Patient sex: M
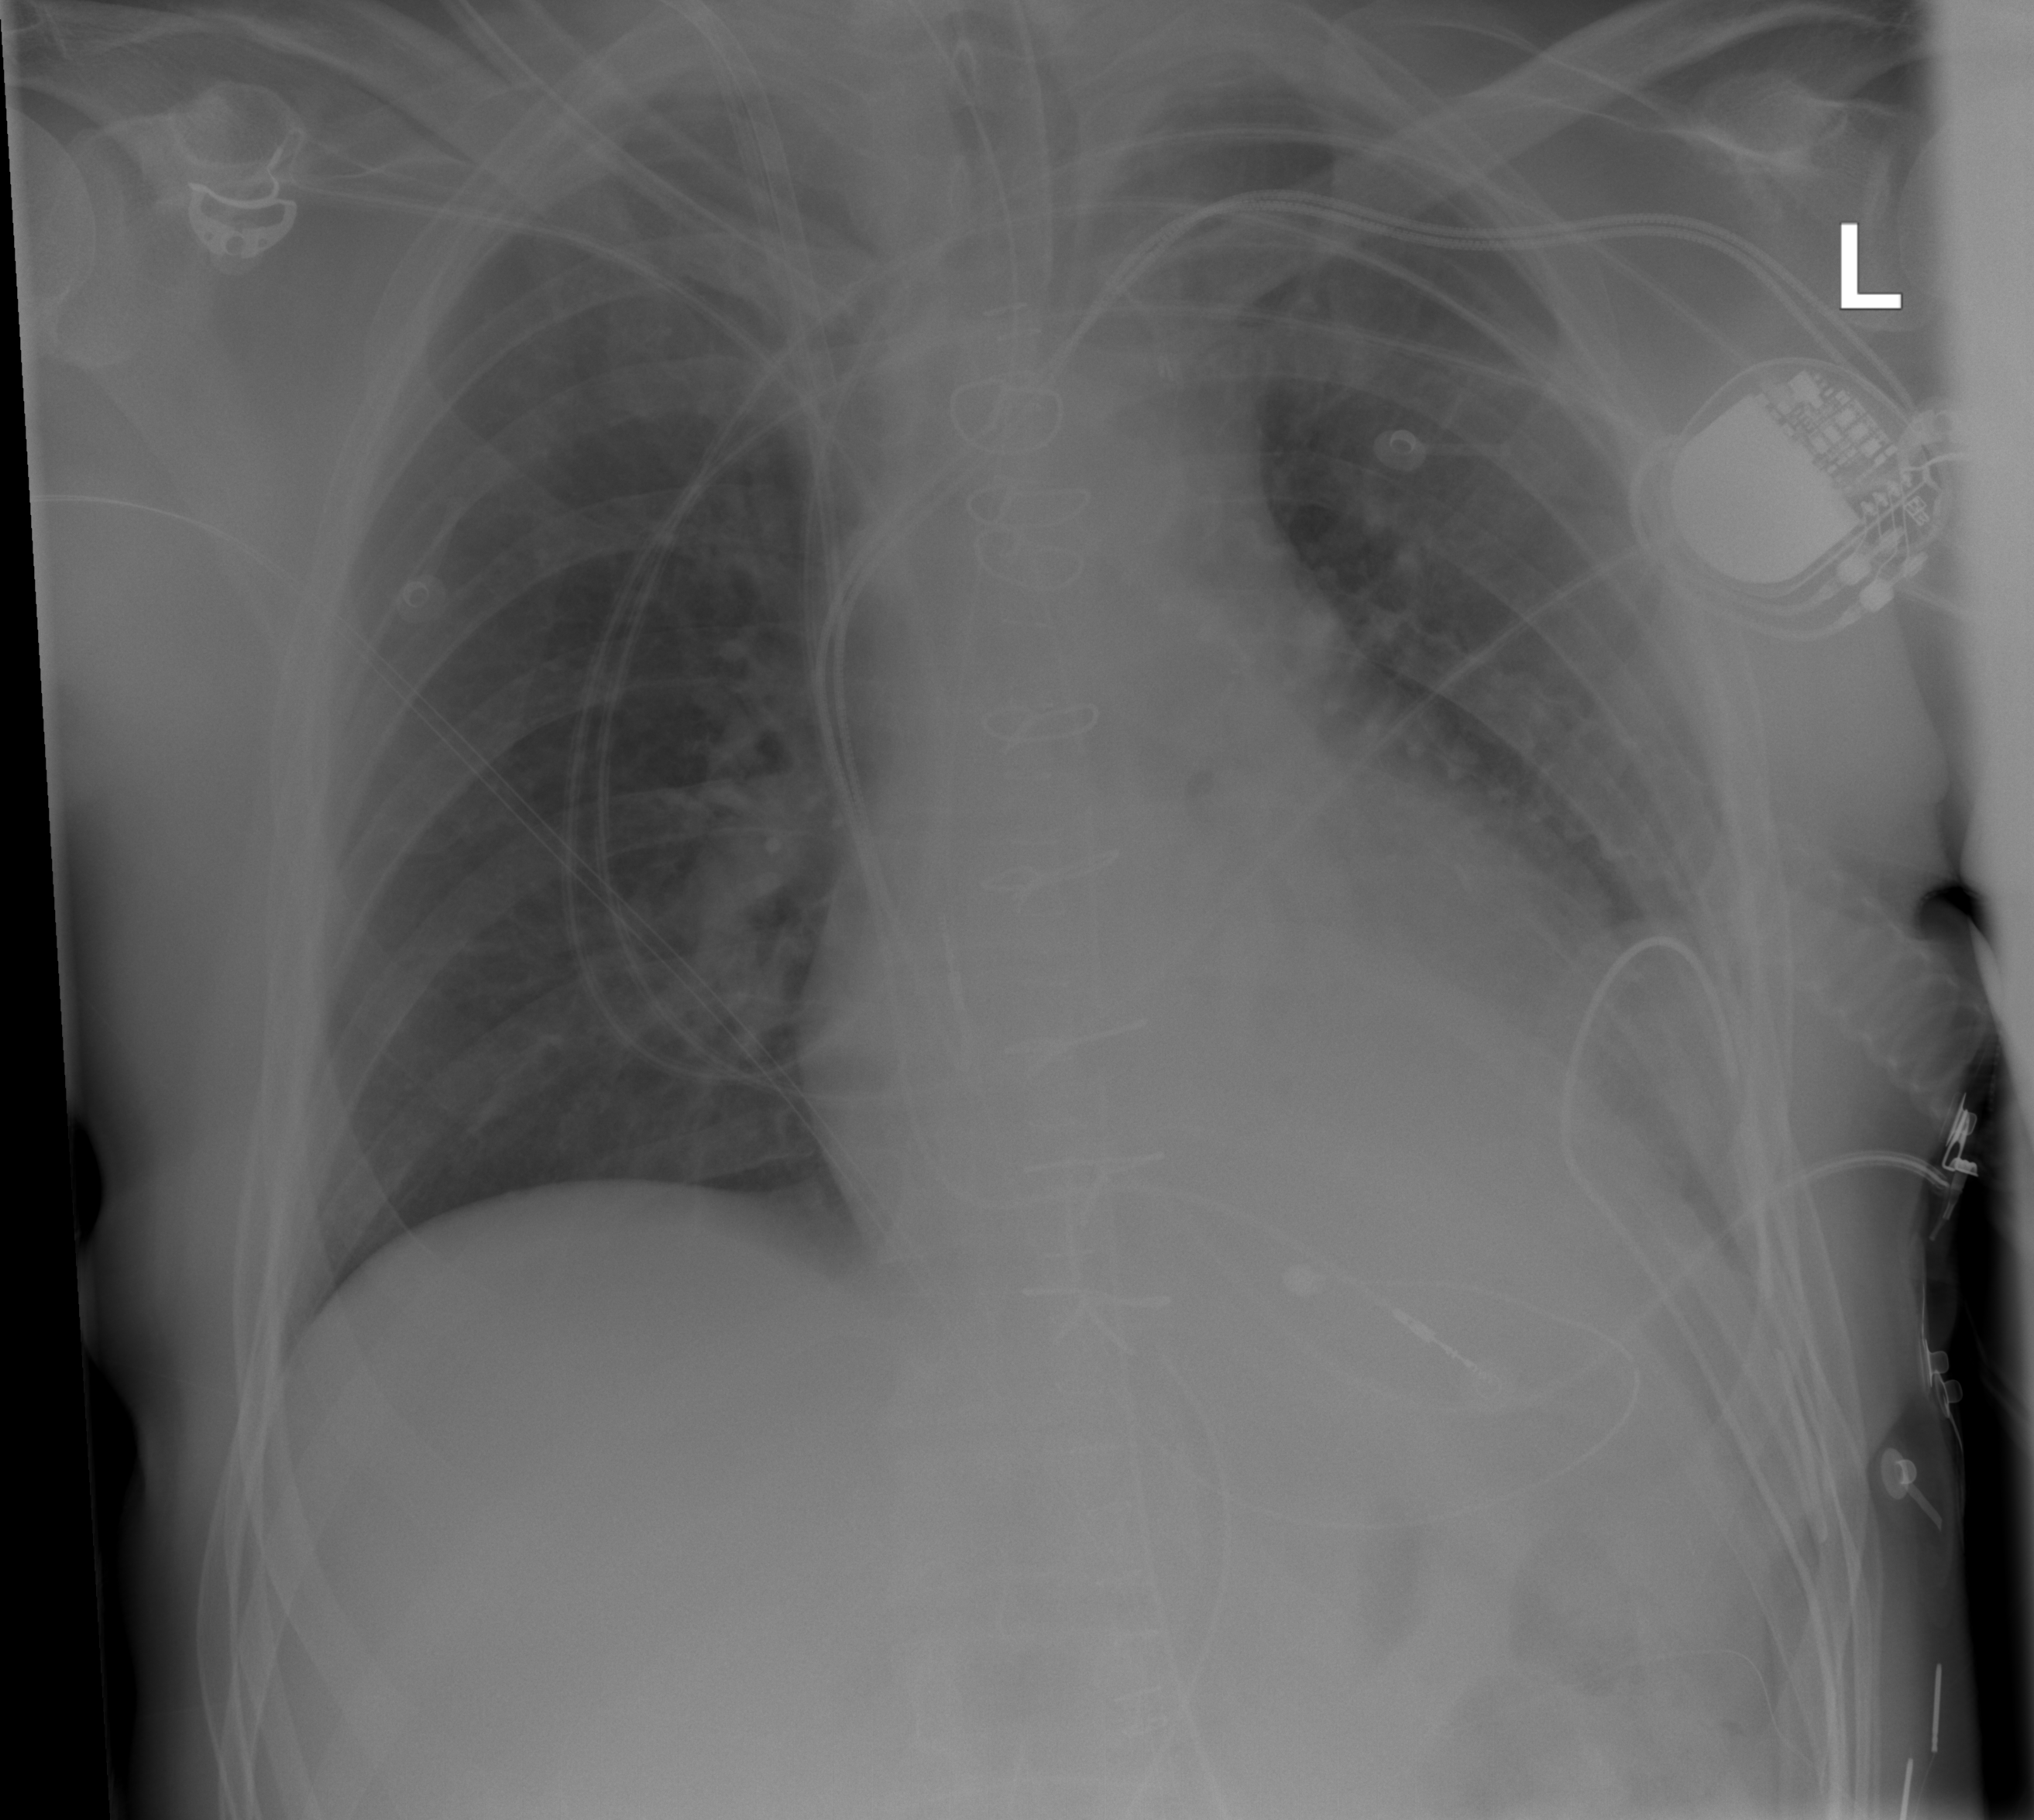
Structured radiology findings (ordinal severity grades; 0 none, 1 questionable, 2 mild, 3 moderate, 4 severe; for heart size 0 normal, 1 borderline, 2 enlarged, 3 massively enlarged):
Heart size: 1
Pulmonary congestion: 0
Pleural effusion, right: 0
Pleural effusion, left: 0
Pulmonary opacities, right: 0
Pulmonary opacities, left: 0
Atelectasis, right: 0
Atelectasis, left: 2